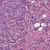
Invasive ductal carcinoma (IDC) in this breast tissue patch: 1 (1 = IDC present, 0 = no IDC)